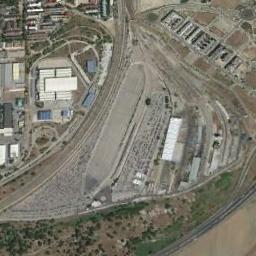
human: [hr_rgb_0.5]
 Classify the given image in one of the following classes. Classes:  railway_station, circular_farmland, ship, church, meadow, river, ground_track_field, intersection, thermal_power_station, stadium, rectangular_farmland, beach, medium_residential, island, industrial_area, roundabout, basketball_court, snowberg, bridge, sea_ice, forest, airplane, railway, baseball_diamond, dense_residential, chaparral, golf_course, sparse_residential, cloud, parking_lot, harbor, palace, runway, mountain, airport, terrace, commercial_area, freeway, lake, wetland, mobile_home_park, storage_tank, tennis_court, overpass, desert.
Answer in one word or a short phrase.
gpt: railway_station